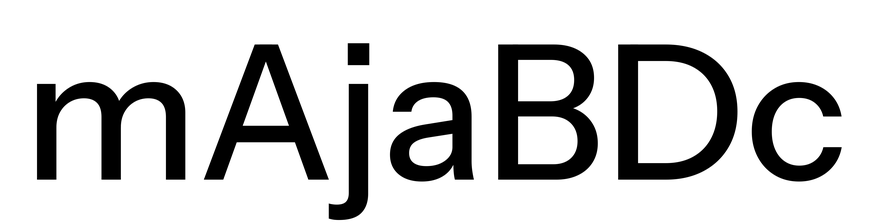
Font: InstrumentSans_Medium